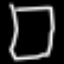
Label: square